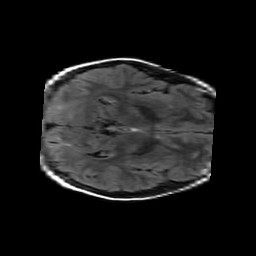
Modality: FLAIR
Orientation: axial
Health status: ill
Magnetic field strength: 3 T